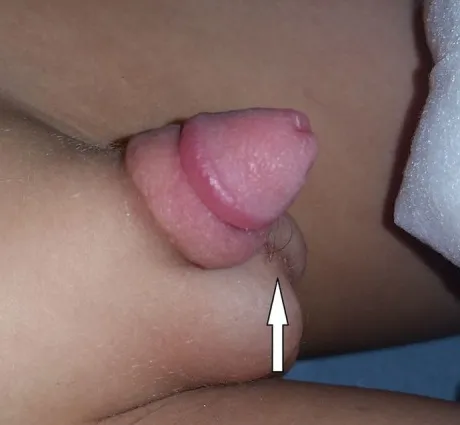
Hair tourniquet with penile edema.
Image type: medical_photograph (other_medical_photograph)